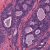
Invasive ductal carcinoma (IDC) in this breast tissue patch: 0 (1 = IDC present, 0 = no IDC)